Question: here my query if anyone can spot error
'''
str = "update student set course='" & ComboBox1.Text & "',name='" &
TextBox2.Text & "',f_name='" & TextBox3.Text & "',address='" & TextBox4.Text
& "' ,tel_no='" & TextBox5.Text & "',qualification='" & TextBox6.Text &
"',remarks='" & TextBox7.Text & "',school/college='" & TextBox8.Text &
"',fee='" & TextBox10.Text & "' where reg_no=" & TextBox9.Text & " "
'''
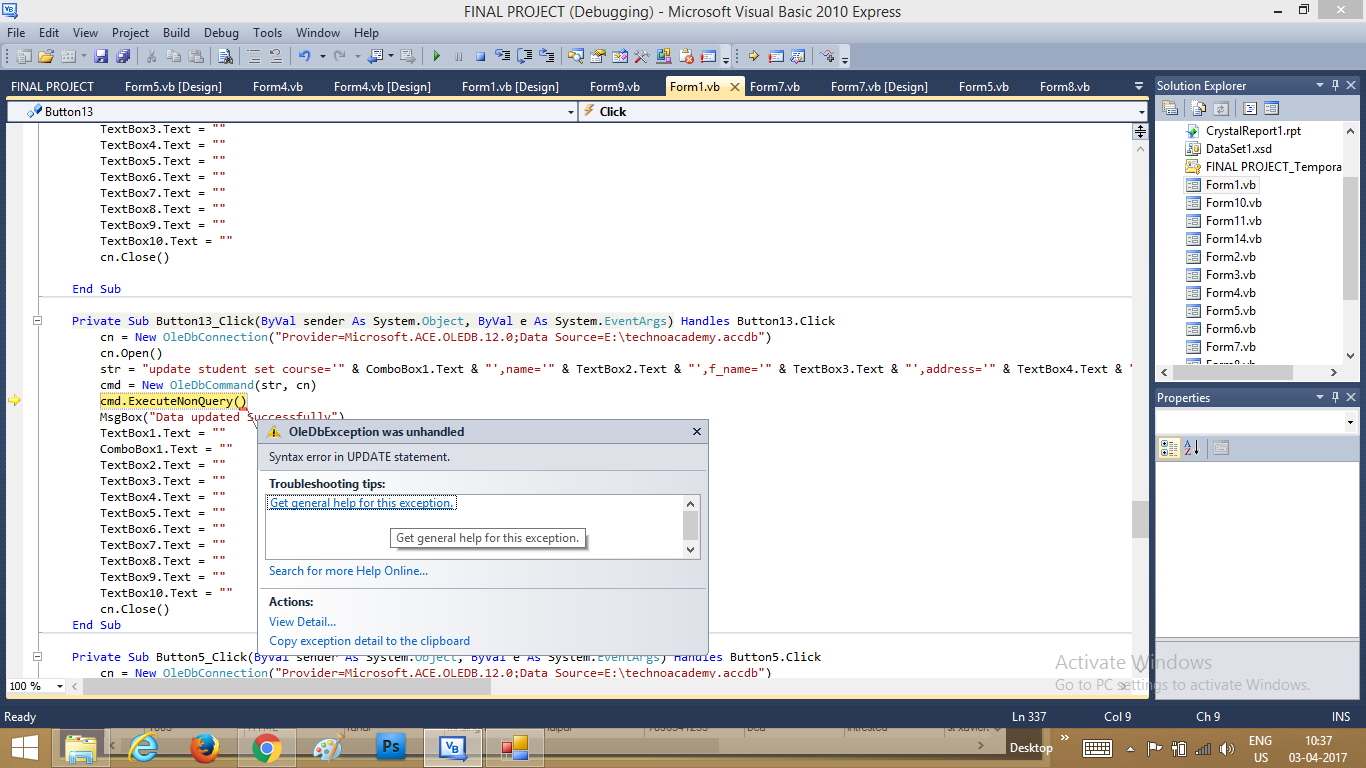
Answer: Here is a better way to build this query:
'''
str = "update student " &
" set course= @course, name= @name, f_name= @fname, address= @address," &
" tel_no= @tel, qualification = @qualification, remarks= @remarks," &
" 'school/college'=@school, fee= @fee" &
" where reg_no= @regno"
Using cn As New MySqlConnection("connection string here"), _
cmd As New MySqlCommand(str, cn)
'Use actual column types/lengths from your DB here
cmd.Parameters.Add("@course", MySqlDbType.VarChar, 15).Value = ComboBox1.Text
cmd.Parameters.Add("@name", MySqlDbType.VarChar, 25).Value = TextBox2.Text
cmd.Parameters.Add("@fname", MySqlDbtype.VarChar, 25).Value = TextBox3.Text
cmd.Parameters.Add("@address", MySqlDbType.VarChar, 120).Value = TextBox4.Text
cmd.Parameters.Add("@tel", MySqlDbType.VarChar, 25).Value = TextBox5.Text
cmd.Parameters.Add("@qualification", MySqlDbType.VarChar, 40).Value = TextBox6.Text
cmd.Parameters.Add("@remarks", MySqlDbType.VarString).Value = TextBox7.Text
cmd.Parameters.Add("@school", MySqlDbType.VarChar, 40).Value = TextBox8.Text
cmd.Parameters.Add("@fee", MySqlDbType.Decimal, 6, 2).Value = Convert.ToDecimal(TextBox10.Text)
cmd.Parameters.Add("@regno", MySqlDbType.Int32).Value = Integer.Parse(TextBox9.Text)
cn.Open()
cmd.ExecuteNonQuery()
End Using
'''
This does a number of things for you:
1. It prevents sql injection attacks
2. It allows you to accept data that includes things like single quotes ('). The code you have will fail if someone puts in a single quote.
3. It handles things like date formatting for the sql automatically.
4. It's faster, because the database server can cache the execution plan after it compiles the query, and use statistics over time to get better execution plans.
5. It closes the db connection more reliably. The current code leaves the database connection hanging open if an exception is thrown.